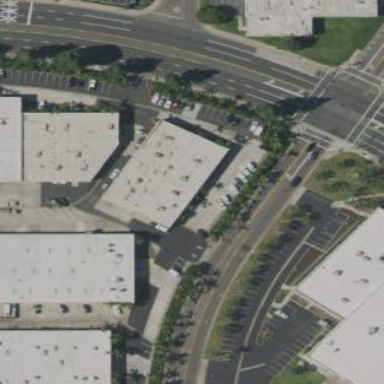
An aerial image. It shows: Commercial building.